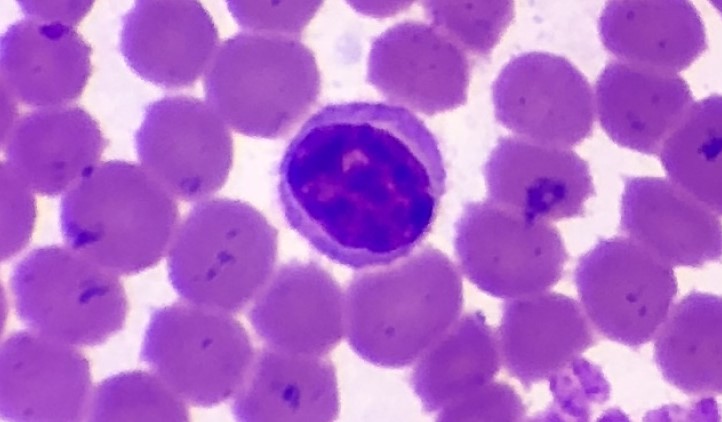
White blood cell type: Lymphocyte